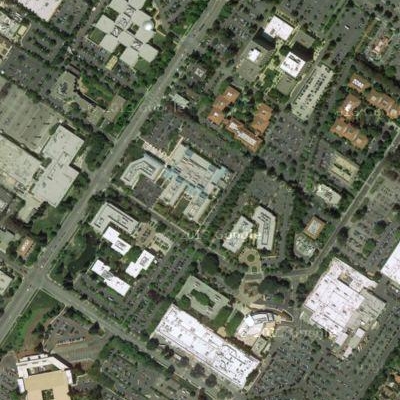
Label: Industry